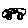
Label: car